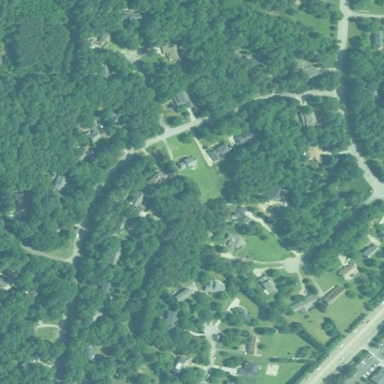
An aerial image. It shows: Residential area within neighborhood.